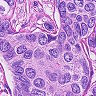
Metastatic tissue present: yes